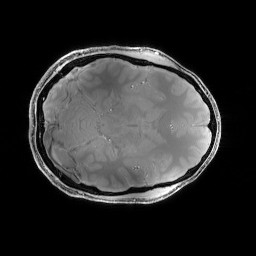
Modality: PDw
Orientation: axial
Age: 30
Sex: male
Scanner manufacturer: siemens
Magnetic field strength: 6.98 T
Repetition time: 1.3 s
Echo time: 0.00231 s